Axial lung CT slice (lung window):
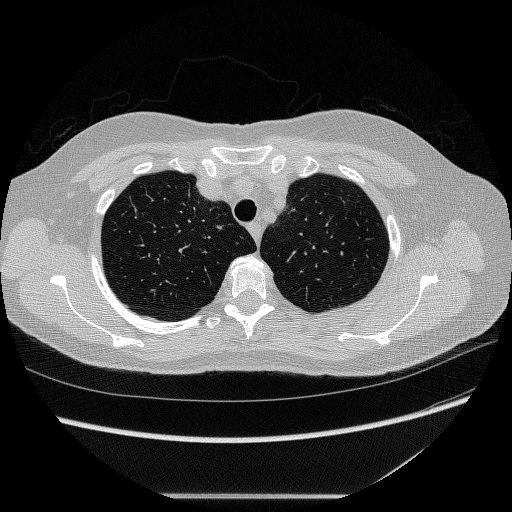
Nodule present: no